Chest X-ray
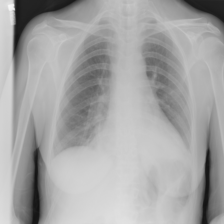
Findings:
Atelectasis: negative
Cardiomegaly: negative
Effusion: negative
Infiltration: positive
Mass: negative
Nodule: negative
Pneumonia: negative
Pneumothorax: negative
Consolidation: negative
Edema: negative
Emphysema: negative
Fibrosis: negative
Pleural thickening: negative
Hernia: negative